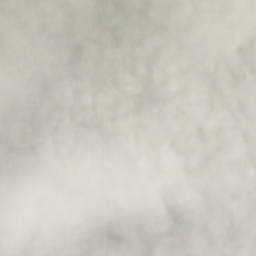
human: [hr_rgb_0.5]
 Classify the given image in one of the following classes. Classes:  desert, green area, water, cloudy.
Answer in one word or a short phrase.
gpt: cloudy